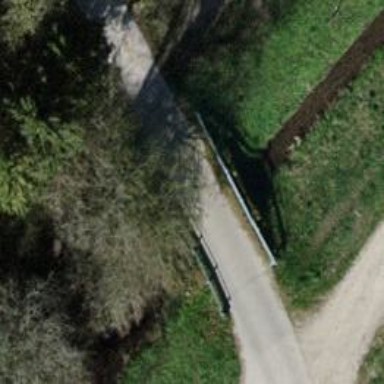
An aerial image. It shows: Culvert tunnel crossing over canal.